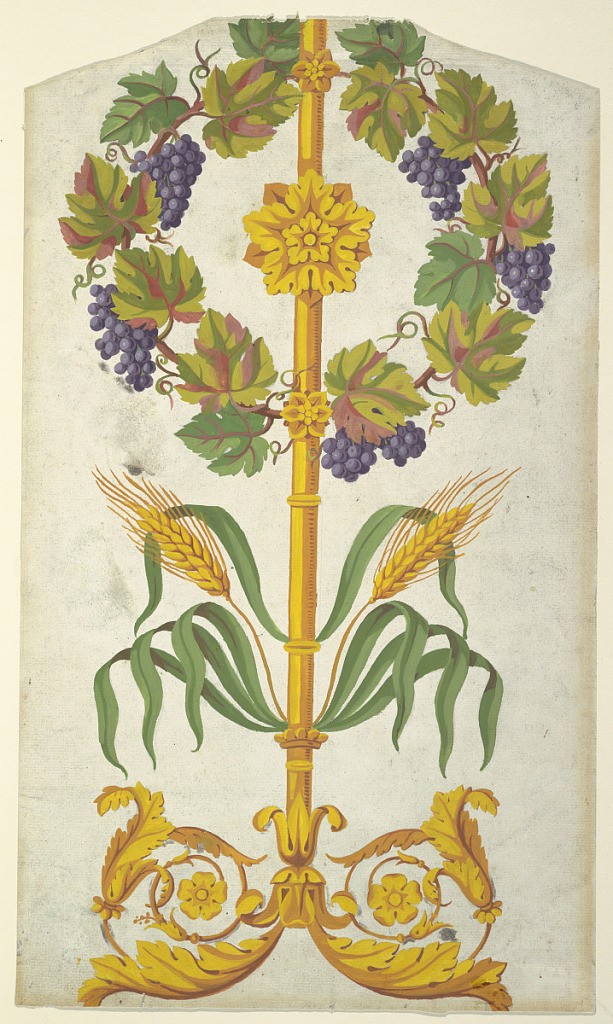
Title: Design for a Woven Fabric
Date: ca. 1810
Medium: Graphite, brush and yellow, beige, green, lilac, rose, and red paint on paper
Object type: Drawing
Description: A metal pole rises from a calyx which is supported by two acanthus spirals. The pole is surrounded by rings. Leaves and two ears of grain grow from it in the lwoer part. A vine wreath is applied by rosettes to the upper part, a big rosette in the center of the wreath.